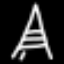
Label: The Eiffel Tower